Question: Hi I got the following filter which worked with django 0.96 (GAE) and is generating code on the layout erroneoulsy with GAE + django 1.2. Now i want to update the filter so that it works with django 1.2. COuld you provide any information please kindly do so.
Filter:
'''
def news(n):
url = os.environ.get('HTTP_HOST') if os.environ.get('HTTP_HOST') else os.environ['SERVER_NAME']
tld = url[url.rfind('.'):]
try:
if url == 'localhost:8080' or url.endswith('alltfunkar.com'):
result = urlfetch.fetch('http://news.google.se/?output=rss')
elif tld != '.com' and tld != '.se' and tld != '.cl' :
result = urlfetch.fetch('http://news.google.com'+tld+'/?output=rss')
else:
#result = urlfetch.fetch('http://news.google'+tld+'/?output=rss')
result = urlfetch.fetch('http://news.google.com/?output=rss')
if result.status_code == 200:
dom = minidom.parseString(result.content)
item_node = dom.getElementsByTagName("item")
try:
random_1=random.choice(item_node)
rss1_link = random_1.childNodes[1].firstChild.data
rss1_text = random_1.childNodes[0].firstChild.data
return '<a href="'+rss1_link+'">'+rss1_text+'</a>'
except IndexError,e:
return ''
except urlfetch.Error, e:
pass
register.filter(news)
'''
Template usage
'''
{{a|news|fix_ampersands|truncatewords_html:8}
'''
Solved and done with help here! Many thanks:

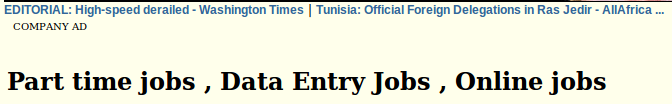
Answer: Of course it would have helped if you'd specified exactly what was "erroneous" about the output you're getting.
My is that it's autoescaped, as you would know if you'd read the guide to upgrading from 0.96 to 1.0. Mark the output as safe:
'''
from django.utils.safestring import mark_safe
...
return mark_safe('<a href="'+rss1_link+'">'+rss1_text+'</a>')
'''
or, more Pythonically:
'''
return mark_safe('<a href="%s">%s</a>' % (rss1_link, rss2_text))
'''